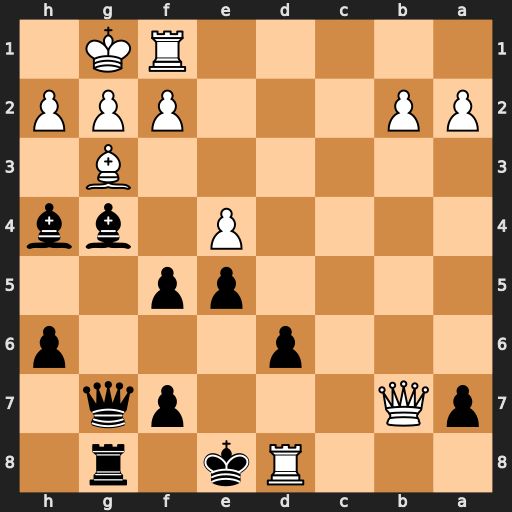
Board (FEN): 3Rk1r1/pQ3pq1/3p3p/4pp2/4P1bb/6B1/PP3PPP/5RK1
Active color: b
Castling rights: -
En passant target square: -
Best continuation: Bxd8 Qc6+ Ke7